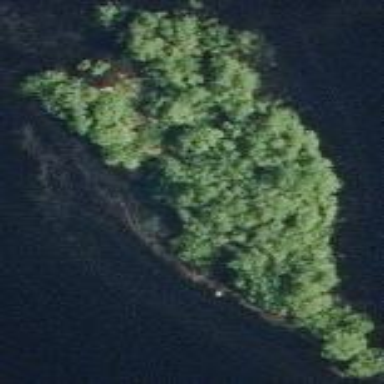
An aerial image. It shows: Islet.